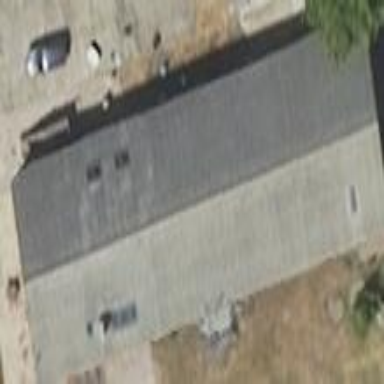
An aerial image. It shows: Gabled building with grey roof oriented along its structure.